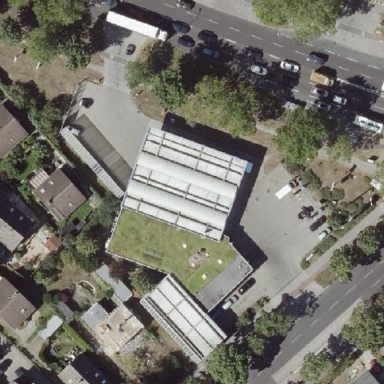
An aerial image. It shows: Flat roof forming part of building.